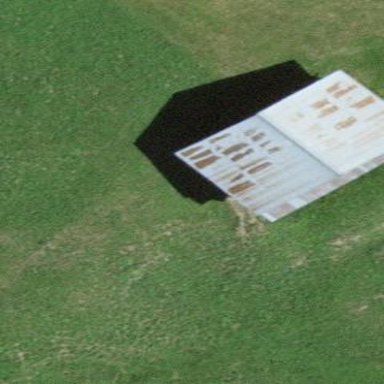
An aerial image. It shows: Barn.